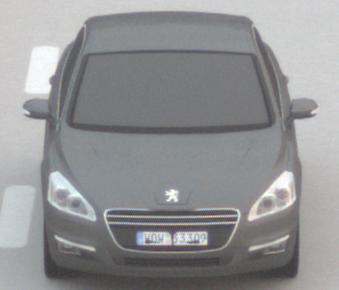
Make: Peugeot
Model: 508 120 VTi
Detailed model: 508 (I) Limousine
Model produced from: 2011/03
Model produced until: 2014/05
Doors: 4
Color: gray
Road condition: dry road
Daytime: sunrise or sunset
Contrast: low contrast